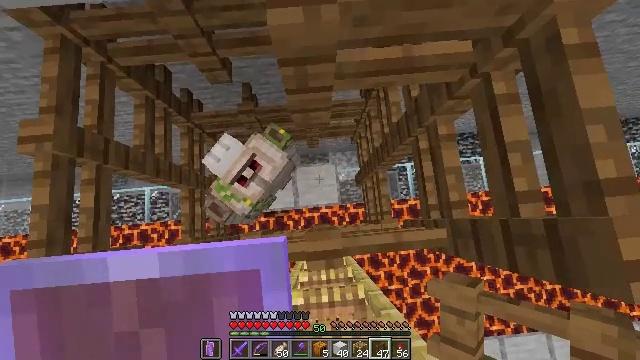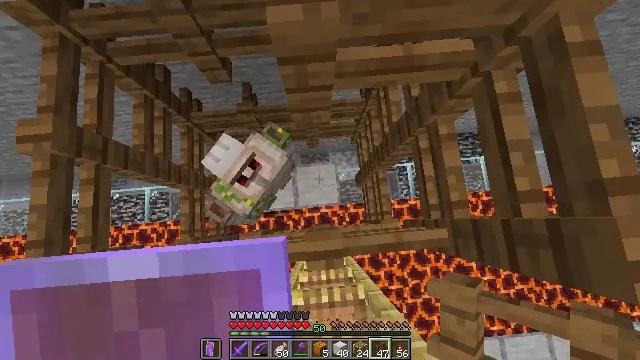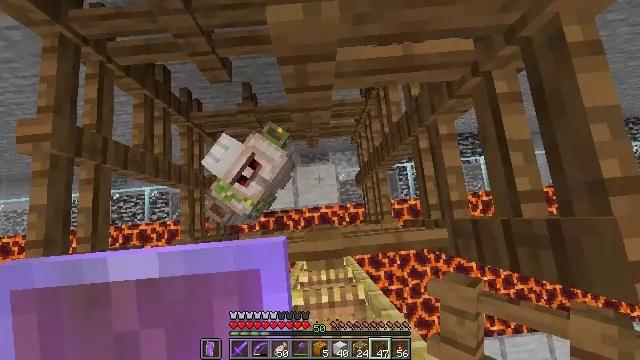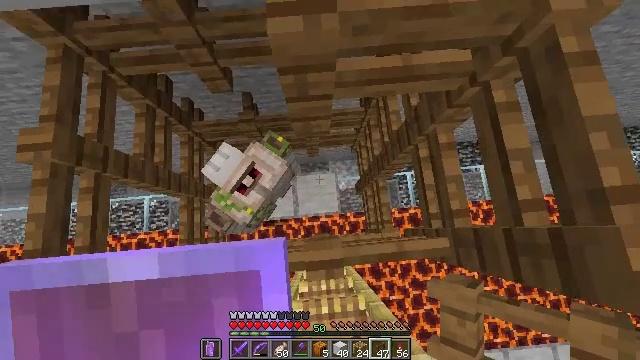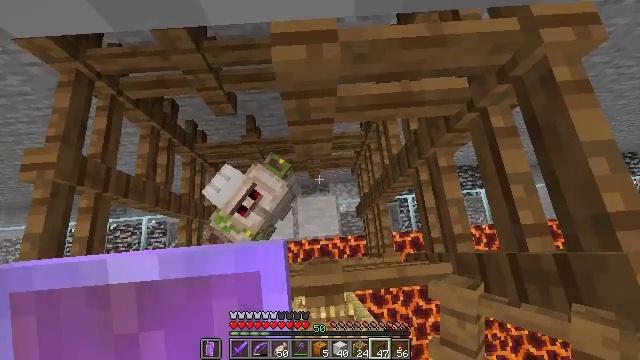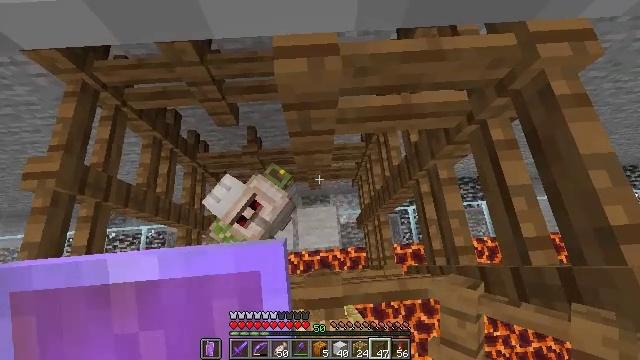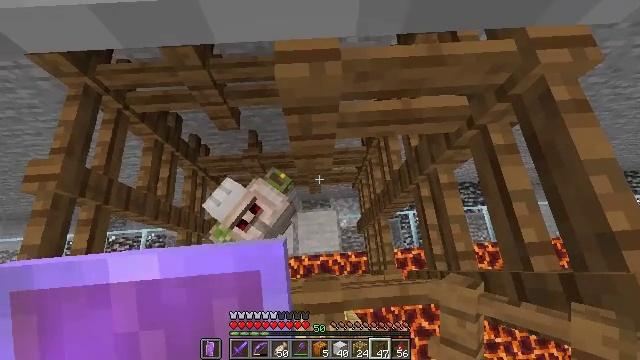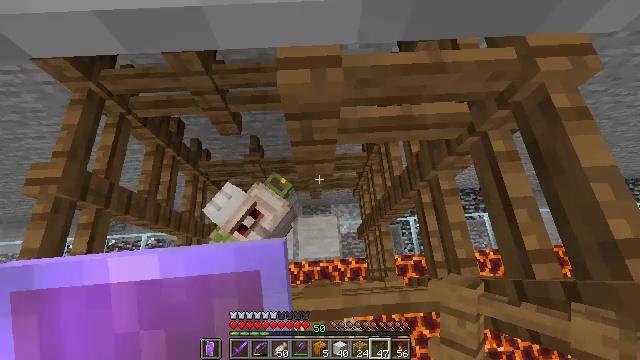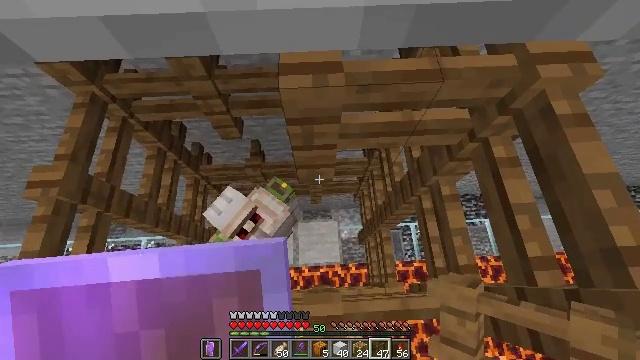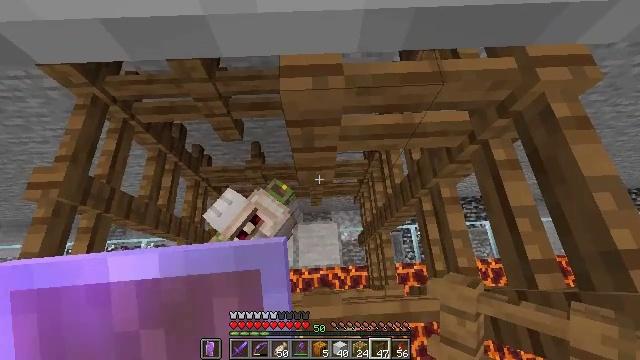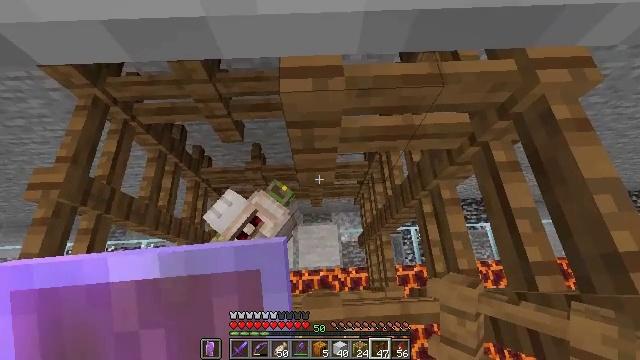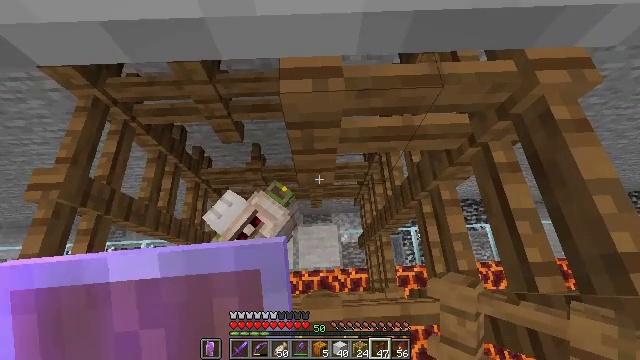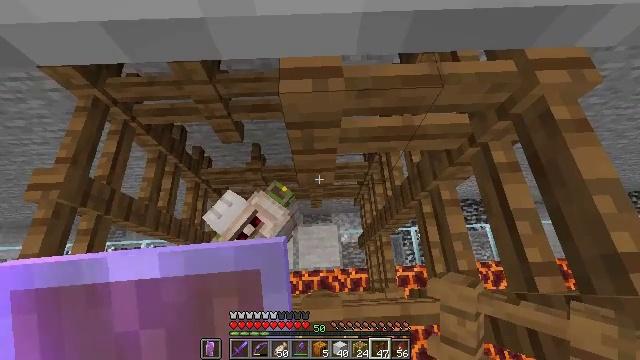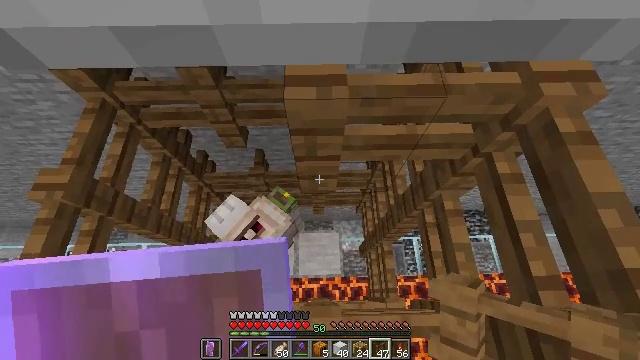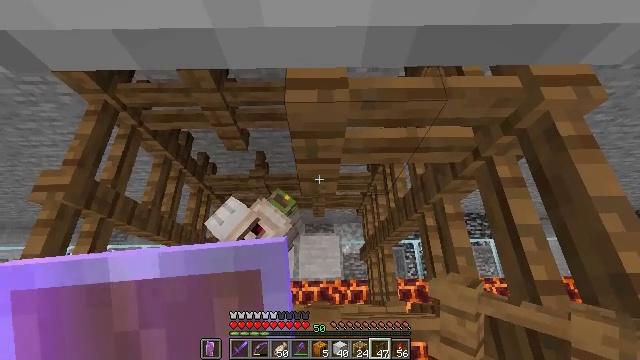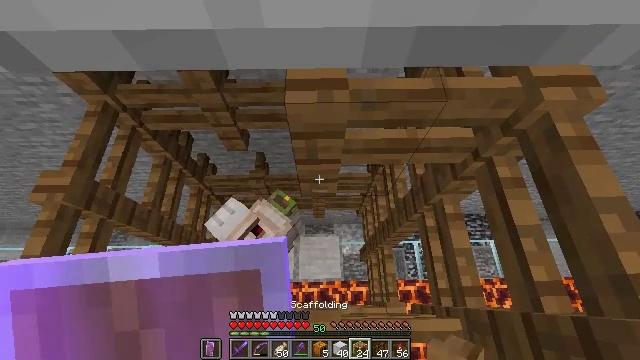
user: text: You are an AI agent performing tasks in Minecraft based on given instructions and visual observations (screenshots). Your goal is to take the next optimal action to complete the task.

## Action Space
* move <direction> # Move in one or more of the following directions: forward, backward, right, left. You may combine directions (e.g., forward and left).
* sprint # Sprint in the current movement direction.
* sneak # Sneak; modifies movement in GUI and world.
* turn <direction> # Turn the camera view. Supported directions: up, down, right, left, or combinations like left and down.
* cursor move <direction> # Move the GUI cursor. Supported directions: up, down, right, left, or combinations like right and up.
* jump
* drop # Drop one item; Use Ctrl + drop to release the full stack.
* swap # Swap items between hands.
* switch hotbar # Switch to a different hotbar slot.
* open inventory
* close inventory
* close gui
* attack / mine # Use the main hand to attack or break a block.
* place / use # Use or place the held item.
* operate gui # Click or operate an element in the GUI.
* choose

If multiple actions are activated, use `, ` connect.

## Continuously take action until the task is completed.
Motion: motion action
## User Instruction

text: Remove the spruce fence from the structure.
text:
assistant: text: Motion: sneak
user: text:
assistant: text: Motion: sneak
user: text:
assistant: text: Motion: sneak, turn up
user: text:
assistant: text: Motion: sneak, turn up
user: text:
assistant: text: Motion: sneak, turn up
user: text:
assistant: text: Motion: sneak
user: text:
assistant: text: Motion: sneak, turn up
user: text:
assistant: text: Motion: sneak, turn up
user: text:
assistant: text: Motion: move forward, sneak
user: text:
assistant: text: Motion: move forward, sneak
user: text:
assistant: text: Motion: move forward, sneak
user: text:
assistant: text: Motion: move forward, sneak
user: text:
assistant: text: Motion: sneak, turn left and up
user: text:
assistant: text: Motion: sneak
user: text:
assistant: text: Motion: sneak
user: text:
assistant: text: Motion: sneak
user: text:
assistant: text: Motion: sneak
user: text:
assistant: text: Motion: sneak
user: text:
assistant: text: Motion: sneak
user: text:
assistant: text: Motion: sneak
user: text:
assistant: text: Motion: sneak
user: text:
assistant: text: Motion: sneak
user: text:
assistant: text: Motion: sneak
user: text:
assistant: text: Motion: sneak
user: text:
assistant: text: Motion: sneak
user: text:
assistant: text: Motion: sneak
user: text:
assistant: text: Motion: sneak
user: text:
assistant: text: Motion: sneak
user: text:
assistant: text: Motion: sneak
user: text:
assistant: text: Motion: sneak